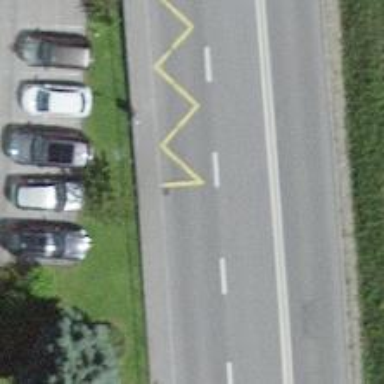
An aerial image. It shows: Bus stop with platform for public transport.